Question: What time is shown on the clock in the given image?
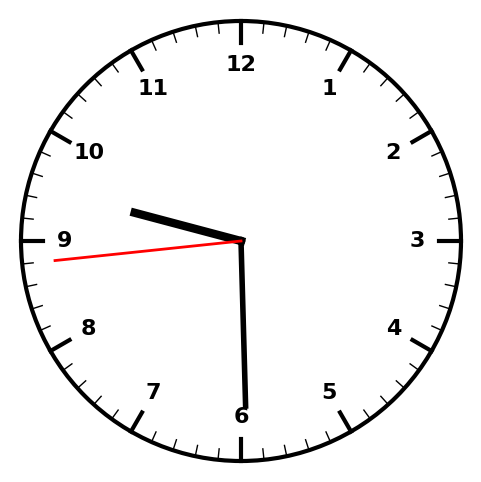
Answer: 09:29:44